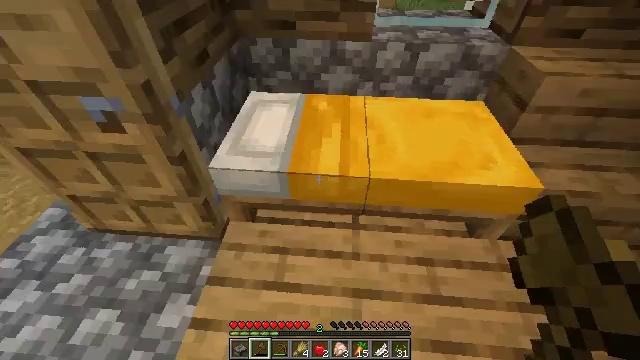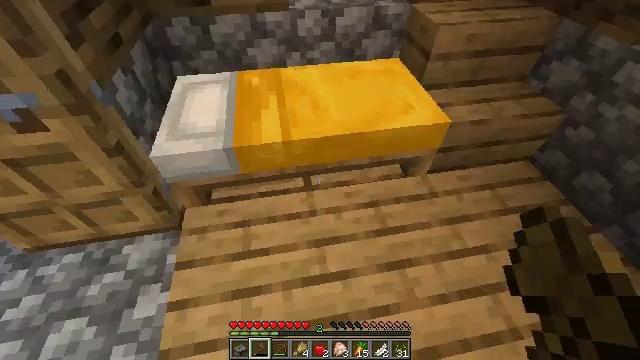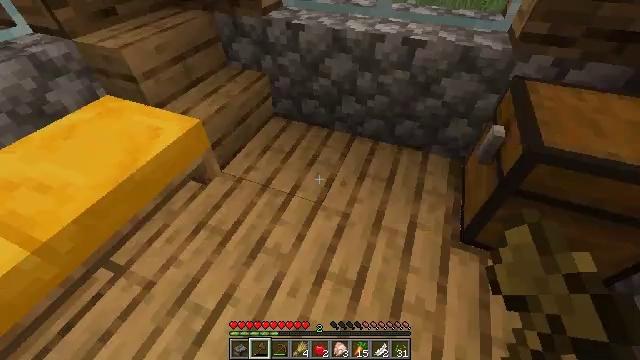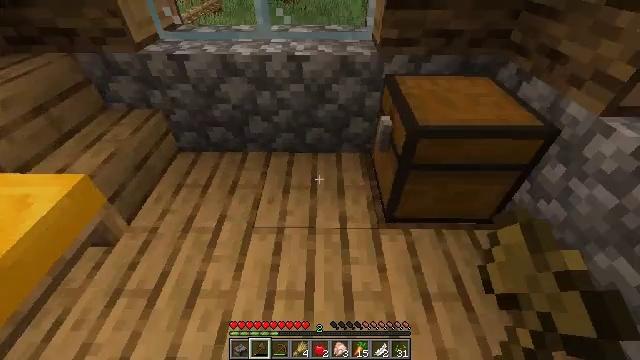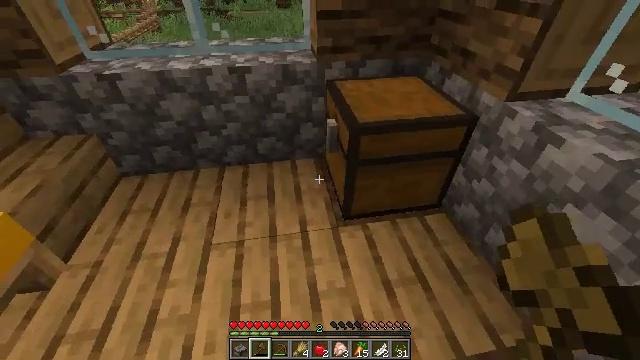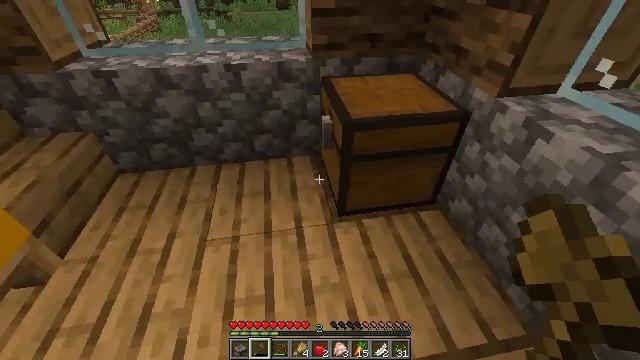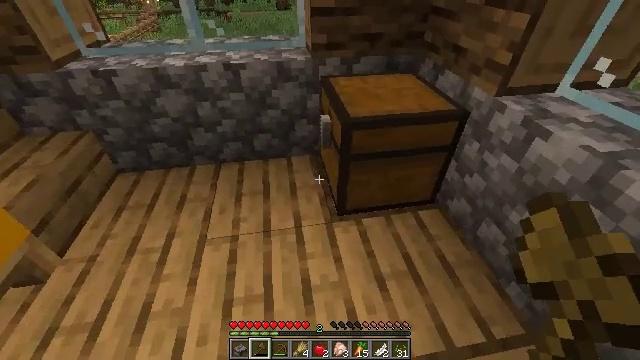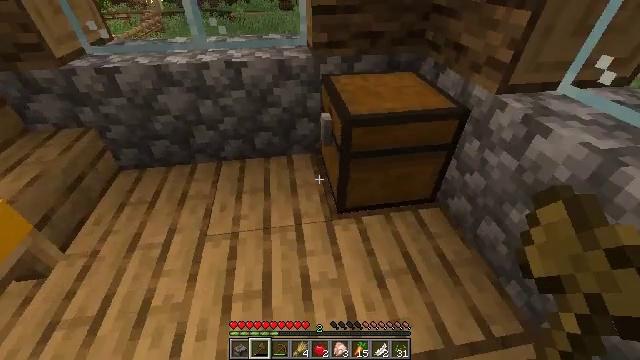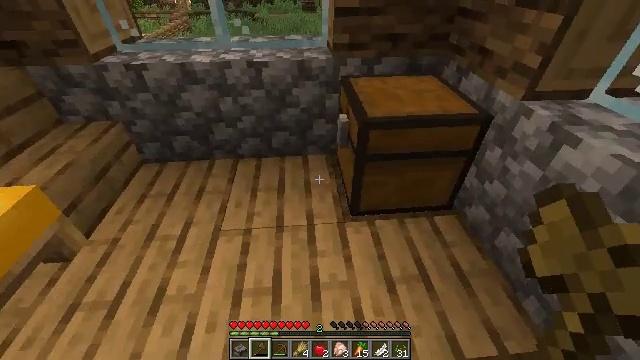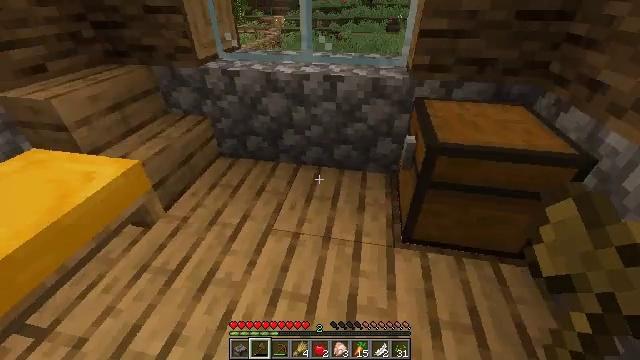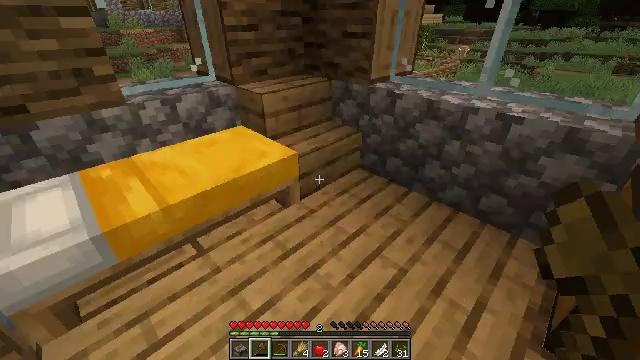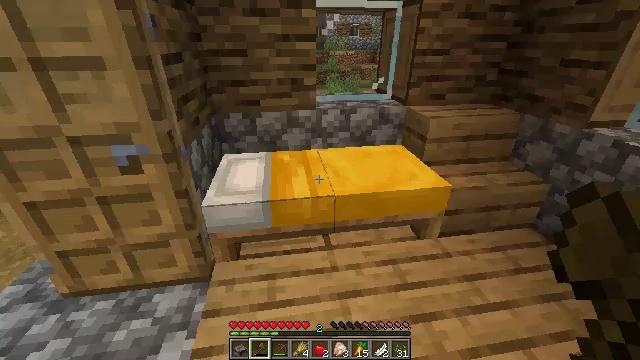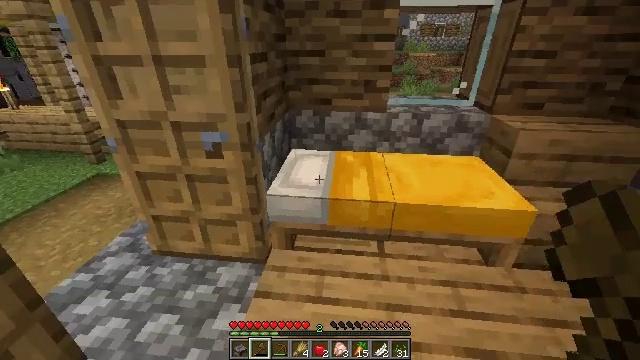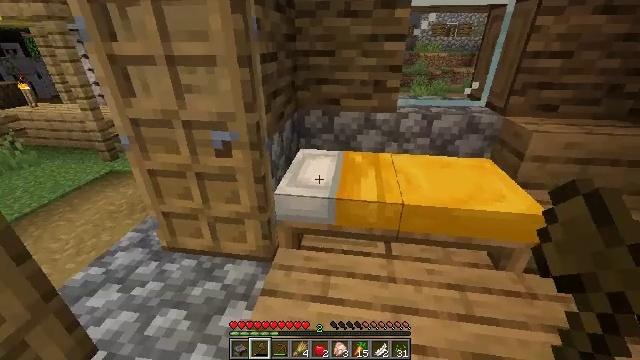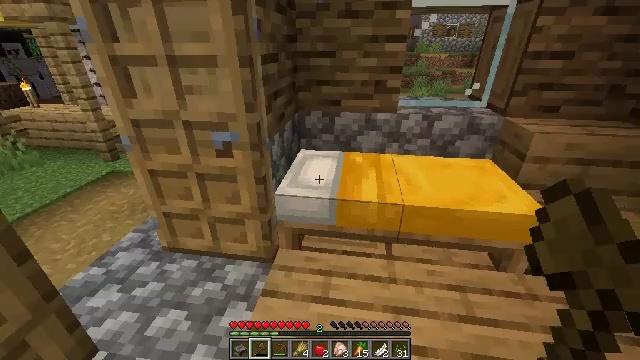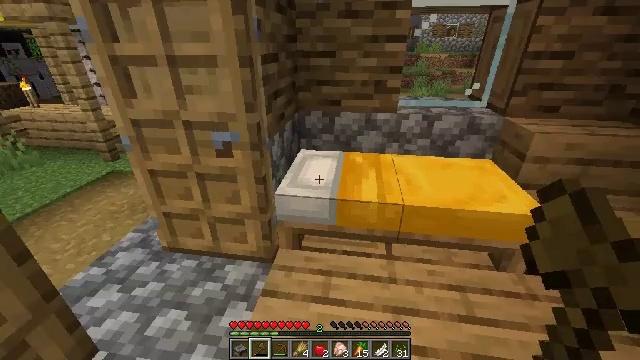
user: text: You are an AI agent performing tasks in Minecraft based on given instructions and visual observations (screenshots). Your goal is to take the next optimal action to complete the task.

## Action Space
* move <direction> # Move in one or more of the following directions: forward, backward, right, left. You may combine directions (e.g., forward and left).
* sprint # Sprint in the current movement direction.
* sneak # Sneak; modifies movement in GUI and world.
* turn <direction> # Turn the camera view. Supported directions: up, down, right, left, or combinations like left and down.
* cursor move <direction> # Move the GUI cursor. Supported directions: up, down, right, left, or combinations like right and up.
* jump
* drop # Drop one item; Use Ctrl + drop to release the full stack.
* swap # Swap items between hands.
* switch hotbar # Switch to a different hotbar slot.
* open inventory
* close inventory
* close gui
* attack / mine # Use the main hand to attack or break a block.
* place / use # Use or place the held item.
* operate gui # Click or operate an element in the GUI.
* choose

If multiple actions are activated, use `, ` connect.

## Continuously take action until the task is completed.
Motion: motion action
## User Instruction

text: Attack the chest to pick it up.
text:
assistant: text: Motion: move back, turn right and down
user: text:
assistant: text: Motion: move back, turn right and up
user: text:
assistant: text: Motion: turn right and up
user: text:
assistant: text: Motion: turn right and up
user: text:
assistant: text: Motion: no_op
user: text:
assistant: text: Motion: no_op
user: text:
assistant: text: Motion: no_op
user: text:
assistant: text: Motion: turn left
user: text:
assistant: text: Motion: turn left and up
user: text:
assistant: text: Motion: turn left and up
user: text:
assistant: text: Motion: turn left and up
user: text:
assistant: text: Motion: turn left
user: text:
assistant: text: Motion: turn left
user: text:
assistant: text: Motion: no_op
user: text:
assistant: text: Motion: no_op
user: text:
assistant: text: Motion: no_op
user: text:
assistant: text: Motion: no_op
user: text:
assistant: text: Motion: no_op
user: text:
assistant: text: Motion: no_op
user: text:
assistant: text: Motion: turn left and up
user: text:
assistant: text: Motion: turn left and up
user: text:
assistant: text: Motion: turn left
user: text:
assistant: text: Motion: turn left
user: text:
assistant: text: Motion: use / place
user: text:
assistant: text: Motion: use / place
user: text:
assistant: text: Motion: no_op
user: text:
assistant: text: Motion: turn right
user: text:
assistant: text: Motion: turn right and down
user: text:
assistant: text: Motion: turn right and down
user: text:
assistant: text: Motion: move forward, turn right and down